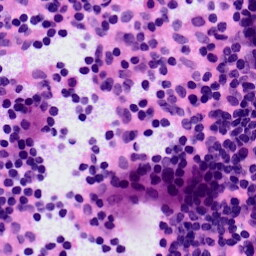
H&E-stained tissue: LymphNode